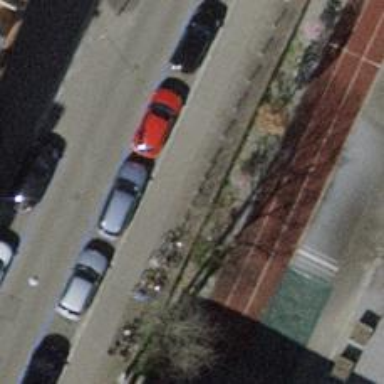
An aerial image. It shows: Bicycle parking area with stands available.